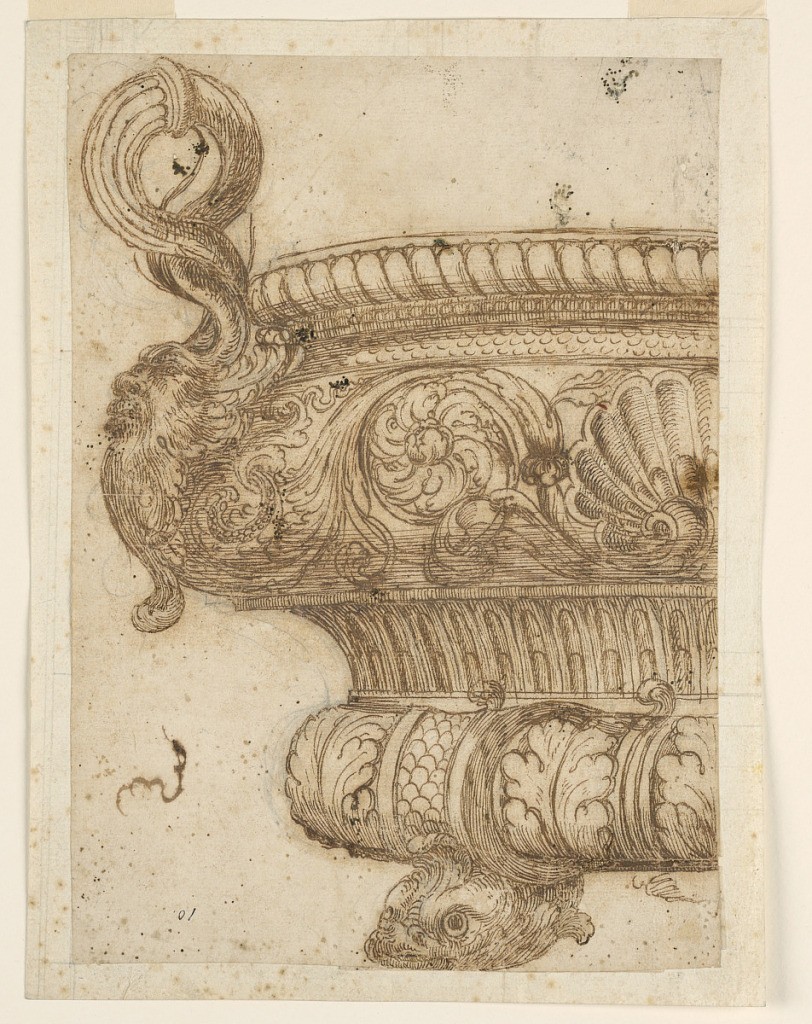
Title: Design for a Vessel (Tableware)
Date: ca. 1675
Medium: Black chalk, pen and ink on paper
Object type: Drawing
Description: The left half is shown, supported by a dolphin's head. The lowest part of the body is convex; it is decorated with leaves. The part next to it is concave and fluted. The main section is convex. It shows an acanthus rinceau beginning at a shell standing in the center. From a bearded and foliated mask rises a handle shaped like intertwined snakes. The upper part of the body is framed by moldings. Pricked.